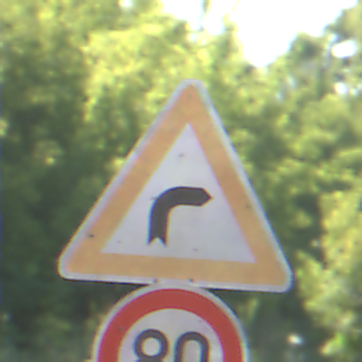
Verkehrszeichen: KurveRechts
Zusatzzeichen unten: Geschwindigkeit80
Umgebung: Outdoor, Nature
Tageszeit: MorningAfternoon
Wetter: Clear
Licht: Natural
Jahreszeit: NotSpecified
Kontrast: HighContrast